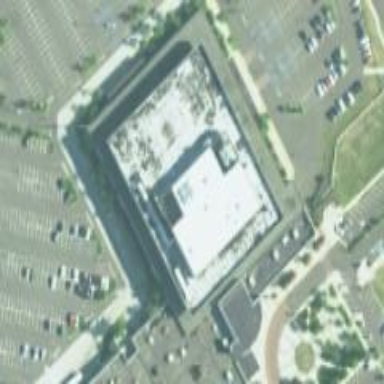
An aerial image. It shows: Retail building that houses department store.